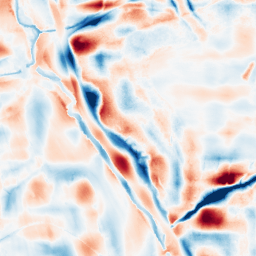
Category: wavelet
Decomposition family: wavelet_dwt
Decomposition parameters: wavelet: coif2
level: 5
Upsampling method: sinc_blackman
Upsampling parameters: scale: 4
kernel_size: 16
Upsampling scale: 4